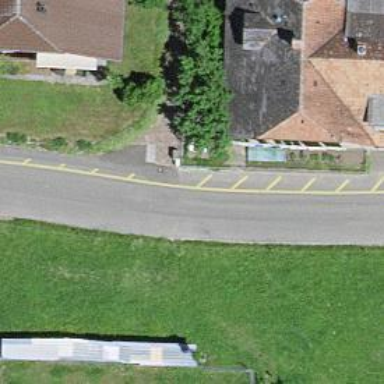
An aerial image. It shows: Unclassified road with asphalt surface.